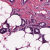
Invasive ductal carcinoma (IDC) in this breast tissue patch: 0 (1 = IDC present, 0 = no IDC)